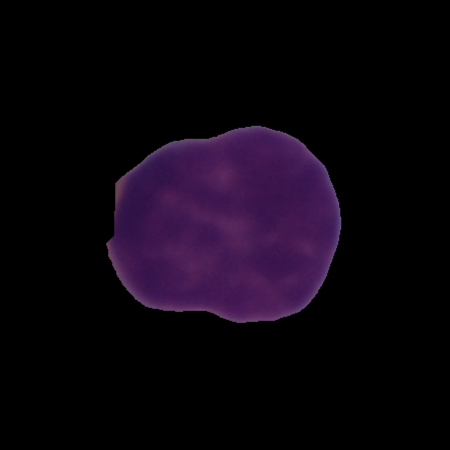
Label: cancer